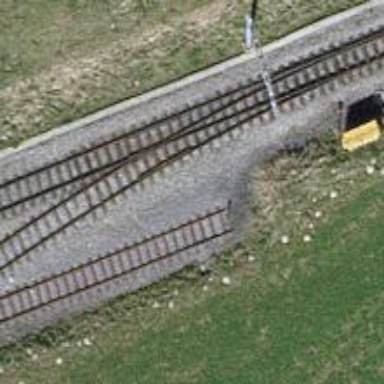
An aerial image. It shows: Narrow-gauge railway siding with 1 track. The railway line is electrified with contact line.